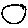
Label: circle